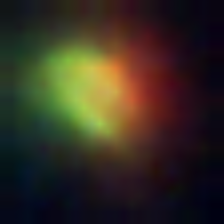
Taxon: NanoPlankton
Group: Other